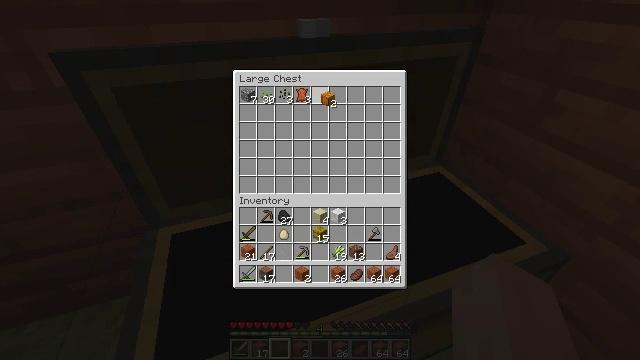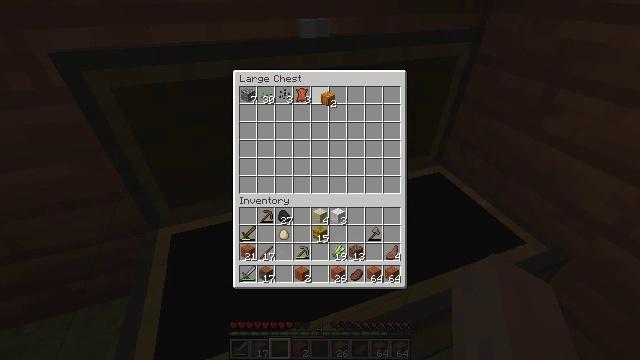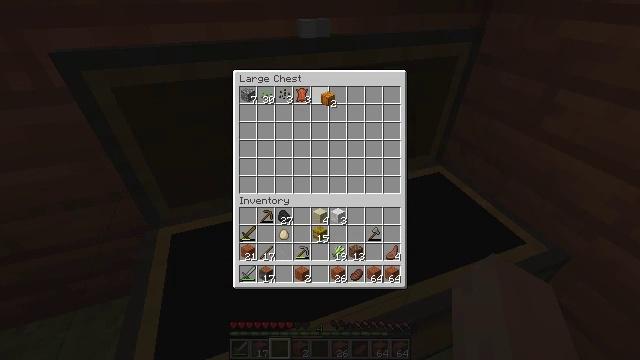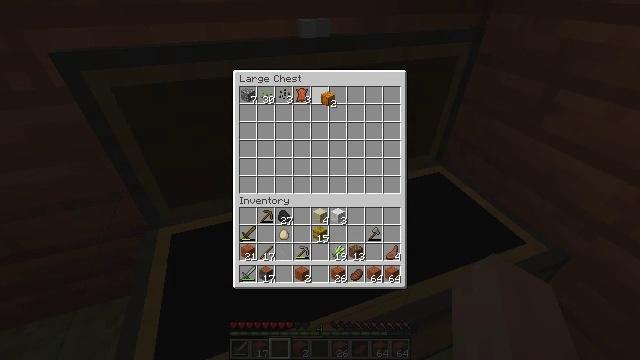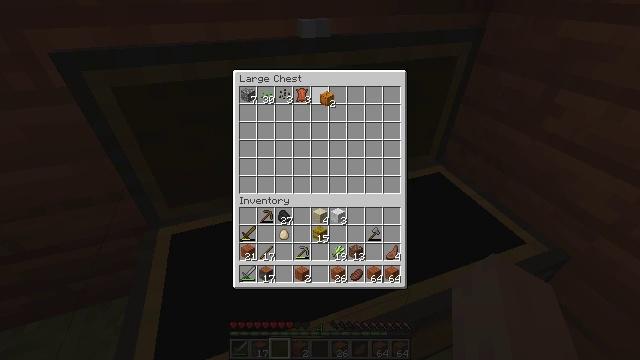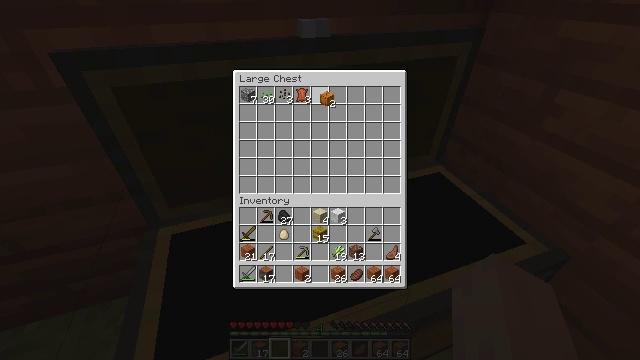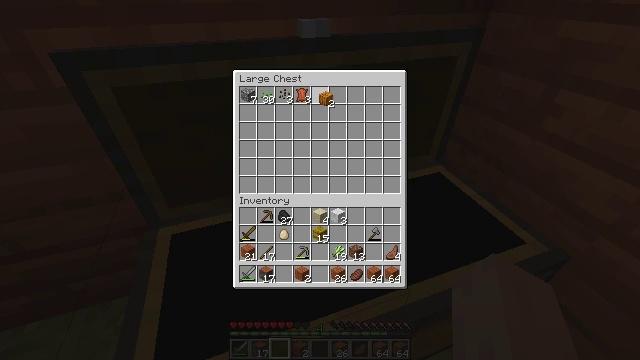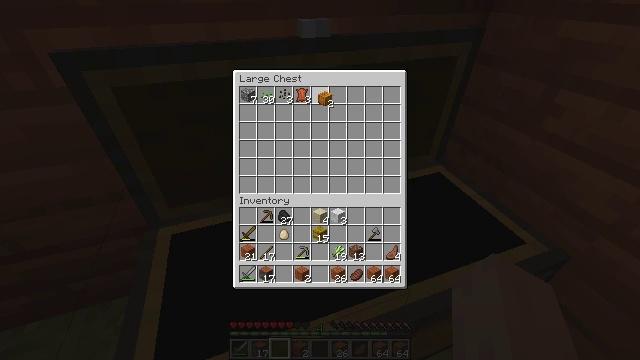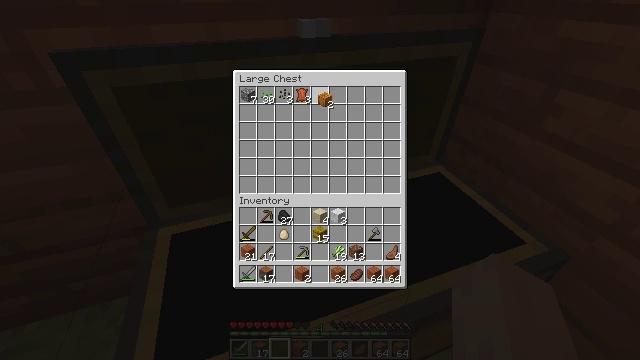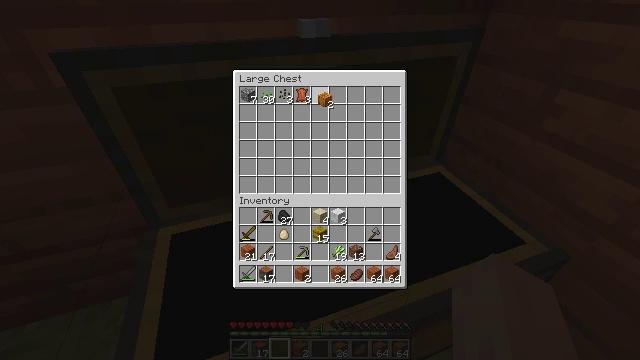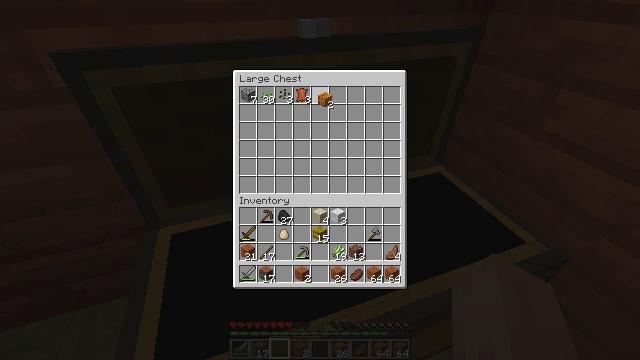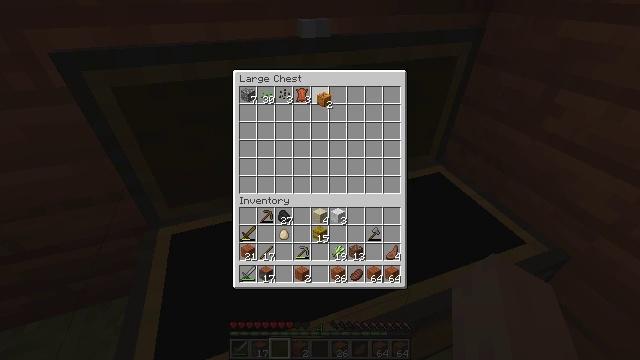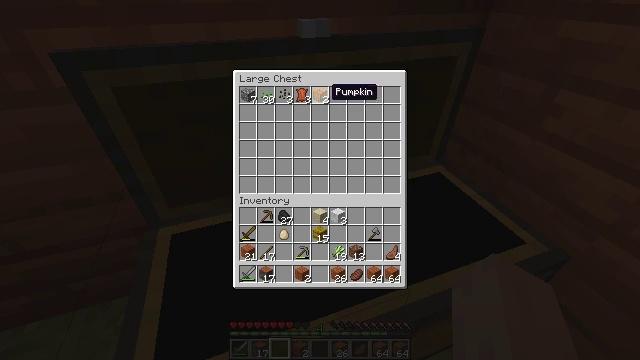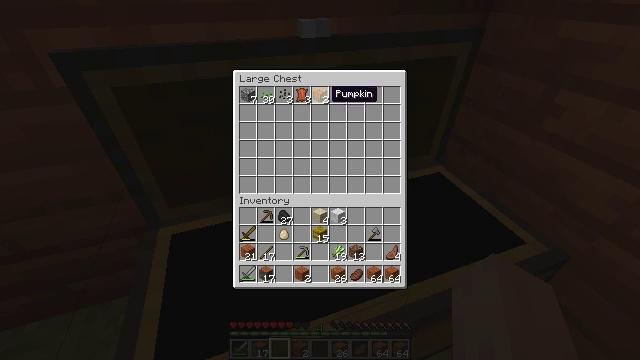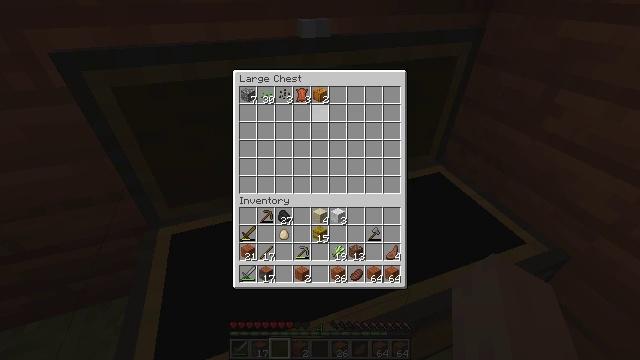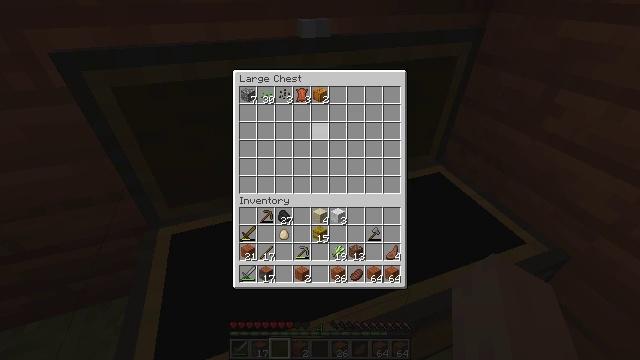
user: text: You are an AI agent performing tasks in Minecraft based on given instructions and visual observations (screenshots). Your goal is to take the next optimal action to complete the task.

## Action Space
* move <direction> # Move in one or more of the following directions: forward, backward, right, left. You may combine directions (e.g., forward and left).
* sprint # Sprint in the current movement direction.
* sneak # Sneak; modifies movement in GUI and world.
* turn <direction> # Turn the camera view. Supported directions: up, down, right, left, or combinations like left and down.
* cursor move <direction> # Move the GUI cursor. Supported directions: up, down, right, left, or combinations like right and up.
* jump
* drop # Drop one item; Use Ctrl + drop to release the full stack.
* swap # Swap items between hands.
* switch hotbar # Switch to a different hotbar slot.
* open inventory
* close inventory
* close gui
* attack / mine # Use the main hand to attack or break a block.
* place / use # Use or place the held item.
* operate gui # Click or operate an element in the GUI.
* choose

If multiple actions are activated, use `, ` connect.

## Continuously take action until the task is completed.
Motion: motion action
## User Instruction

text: Make an acacia door using acacia planks and a crafting table.
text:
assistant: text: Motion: no_op
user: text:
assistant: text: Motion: no_op
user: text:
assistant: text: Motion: no_op
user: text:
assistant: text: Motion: no_op
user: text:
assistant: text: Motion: no_op
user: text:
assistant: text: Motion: no_op
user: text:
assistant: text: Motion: no_op
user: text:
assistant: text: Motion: no_op
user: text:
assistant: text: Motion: no_op
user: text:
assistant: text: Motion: operate gui
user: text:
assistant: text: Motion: operate gui
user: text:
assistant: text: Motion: operate gui
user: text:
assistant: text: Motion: no_op
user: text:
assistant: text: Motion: no_op
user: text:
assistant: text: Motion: cursor move down
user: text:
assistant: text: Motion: cursor move down
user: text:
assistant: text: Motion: cursor move down
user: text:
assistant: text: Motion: cursor move down
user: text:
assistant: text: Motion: no_op
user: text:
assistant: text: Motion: no_op
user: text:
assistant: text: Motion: no_op
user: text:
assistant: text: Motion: cursor move down
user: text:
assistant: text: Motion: no_op
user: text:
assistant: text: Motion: cursor move down
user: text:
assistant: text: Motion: cursor move down
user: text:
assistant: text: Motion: no_op
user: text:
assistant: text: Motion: cursor move down
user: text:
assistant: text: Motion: no_op
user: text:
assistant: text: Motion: no_op
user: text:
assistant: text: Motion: no_op